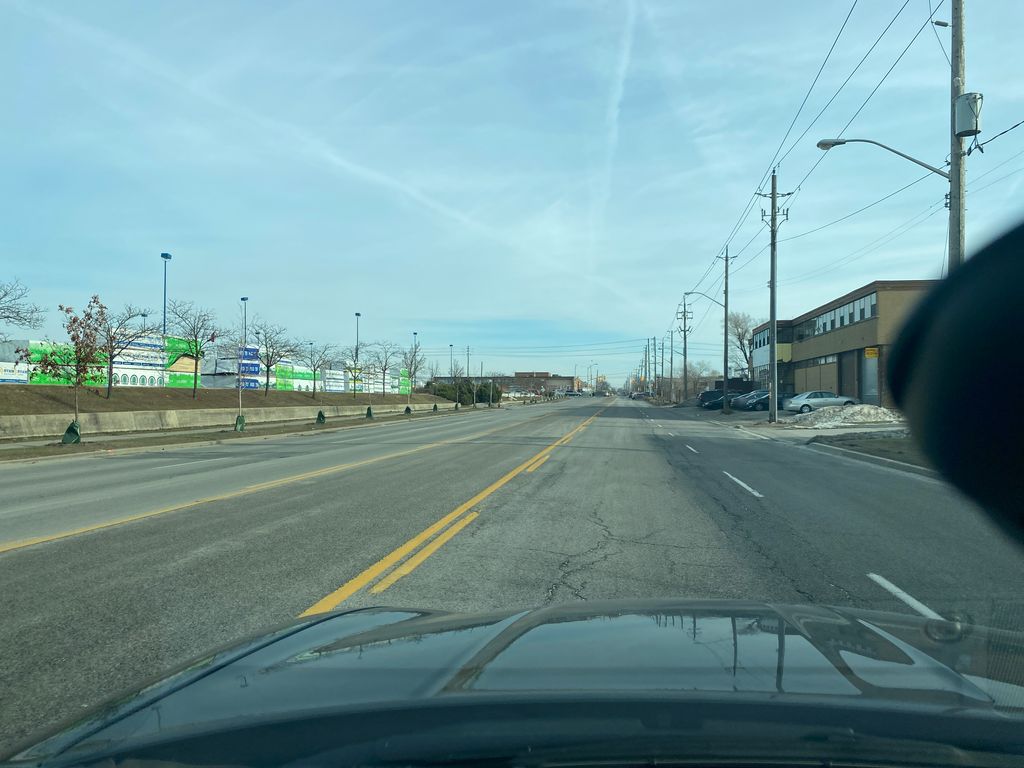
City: toronto